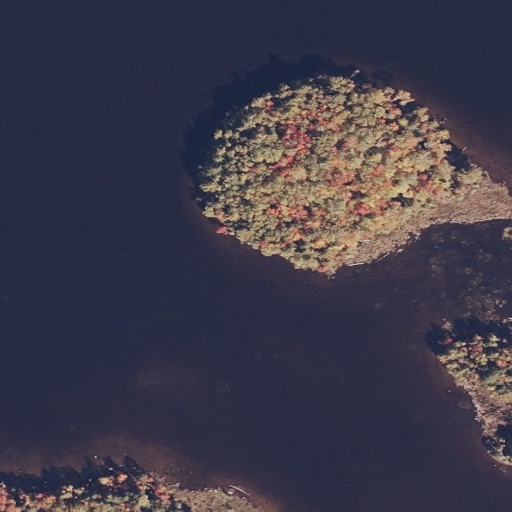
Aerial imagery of island in Maine named Spectacle Island containing open water, evergreen forest, mixed forest, woody wetlands, and herbaceous wetlands